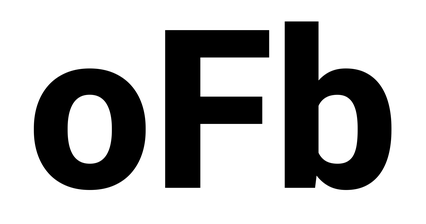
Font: Roboto_ExtraBold